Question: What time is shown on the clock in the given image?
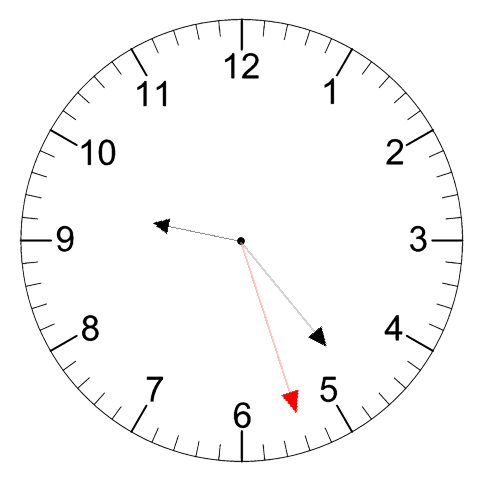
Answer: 09:23:27